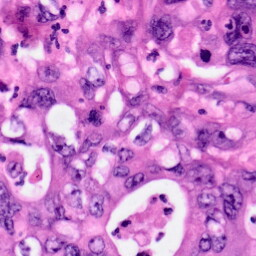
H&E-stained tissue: Pancreatic